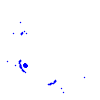
Particle: pion